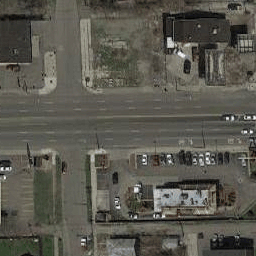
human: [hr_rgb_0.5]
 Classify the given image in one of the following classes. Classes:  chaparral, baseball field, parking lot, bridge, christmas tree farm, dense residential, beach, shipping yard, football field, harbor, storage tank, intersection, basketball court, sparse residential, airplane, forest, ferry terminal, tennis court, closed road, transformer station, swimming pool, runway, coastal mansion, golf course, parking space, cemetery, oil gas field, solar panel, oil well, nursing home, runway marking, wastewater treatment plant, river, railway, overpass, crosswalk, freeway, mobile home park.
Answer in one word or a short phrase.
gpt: intersection